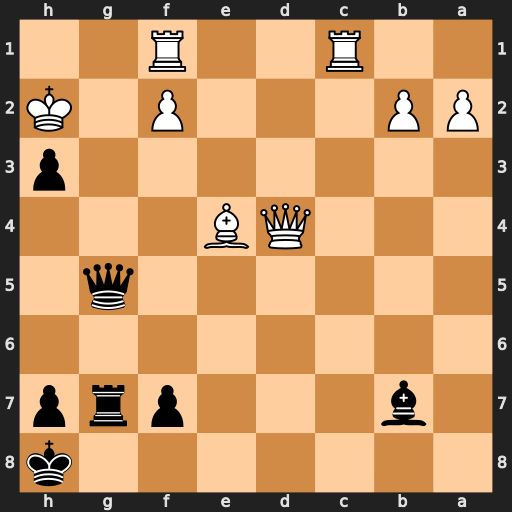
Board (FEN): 7k/1b3prp/8/6q1/3QB3/7p/PP3P1K/2R2R2
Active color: b
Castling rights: -
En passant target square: -
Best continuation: Qf4+ Kh1 Bxe4+ Qxe4 Qxe4+